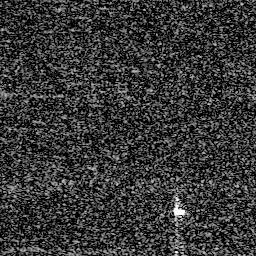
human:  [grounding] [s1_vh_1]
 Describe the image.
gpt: In the satellite image, there is  <ref>1 small ship </ref> <box>[[65, 78, 73, 88, 0]]</box> located at bottom.